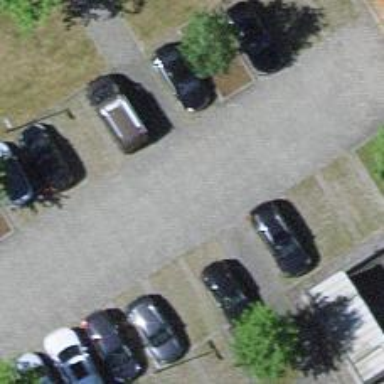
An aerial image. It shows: Parking aisle designated as service road.